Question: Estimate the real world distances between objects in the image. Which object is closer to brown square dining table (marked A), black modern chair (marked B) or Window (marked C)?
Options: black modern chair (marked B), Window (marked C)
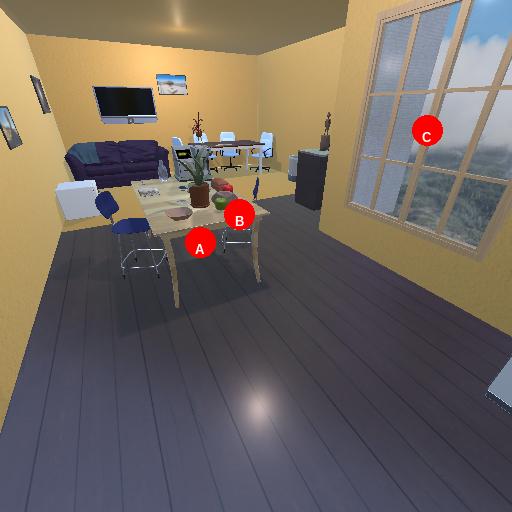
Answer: black modern chair (marked B)